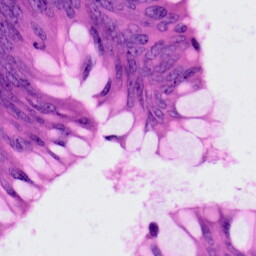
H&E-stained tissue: Colon